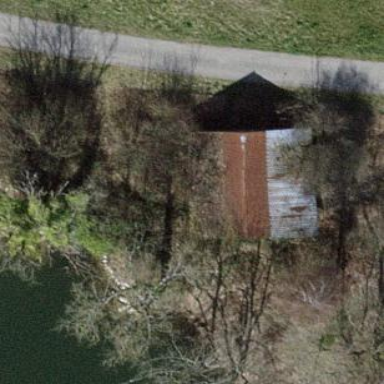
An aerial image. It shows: Shed.